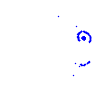
Particle: pion